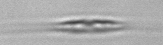
Label: Cylindrotheca